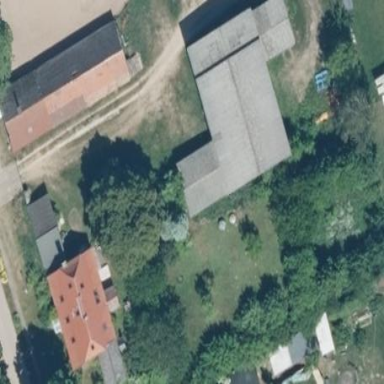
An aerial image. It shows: Farm auxiliary building.